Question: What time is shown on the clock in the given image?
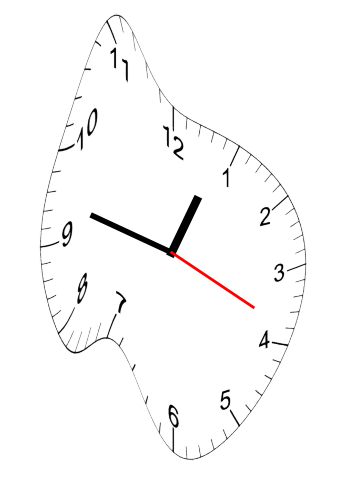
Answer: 12:47:19